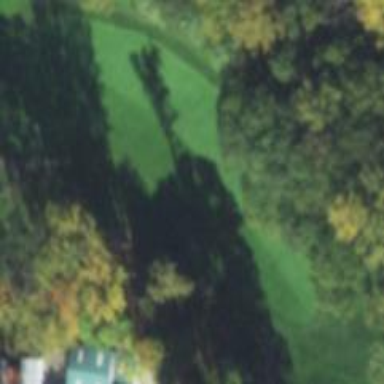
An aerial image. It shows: Grassy area designated as golf fairway.